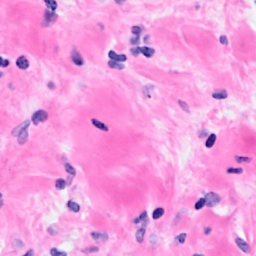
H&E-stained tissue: Breast